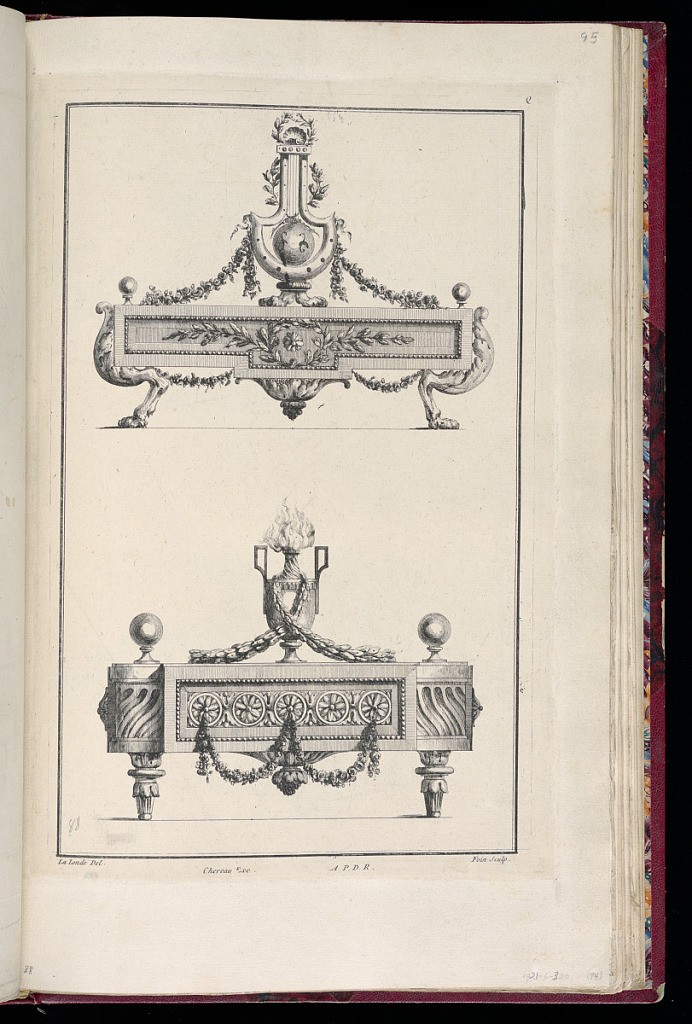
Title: Clock Case and Burner Designs for Pedestals
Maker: Richard de Lalonde, French, active 1780–96
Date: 1785-1788
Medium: Etching on off-white laid paper
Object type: Print
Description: Two designs, for a standing clock or barometer on a pedestal, and a burner on a pedestal. The mount at top is in the shape of a lyre, with a shell and wreath of leaves at top. The pedestal has claw legs and is decorated with a rosette, leaves, and bead course. The burner at bottom is in the shape of a two-handled vase and is placed on a wide, low pedestal with fluting, rosette, and bead course ornamentation. The plate is signed and numbered.